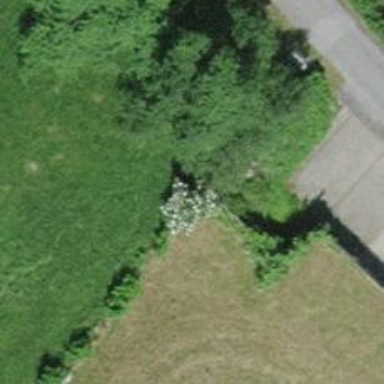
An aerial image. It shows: Hedge barrier.